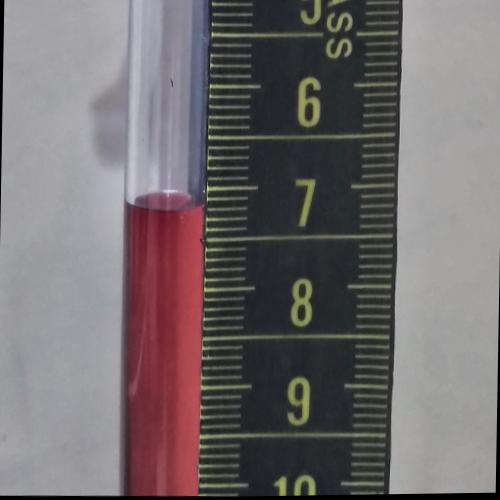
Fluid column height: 7.2 cm